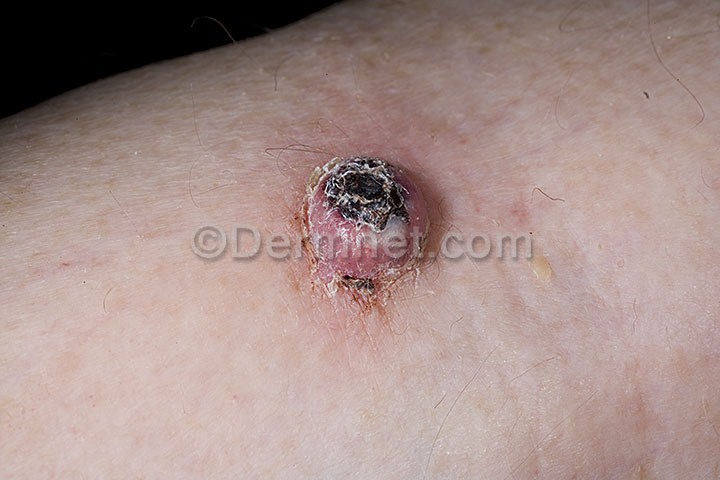
Disease: Seborrheic Keratoses and other Benign Tumors